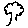
Label: tree